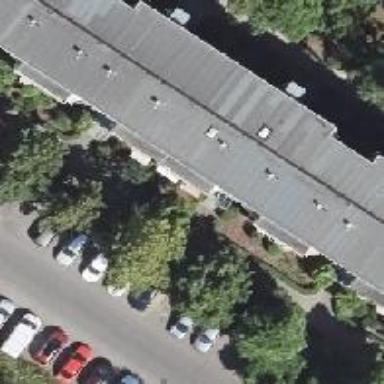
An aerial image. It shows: Flat-roofed apartment building.